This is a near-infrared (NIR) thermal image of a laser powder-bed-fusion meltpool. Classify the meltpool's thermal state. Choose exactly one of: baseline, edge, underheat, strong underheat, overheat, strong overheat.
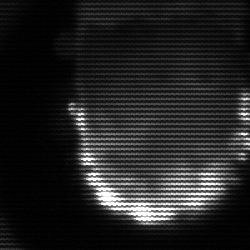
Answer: baseline